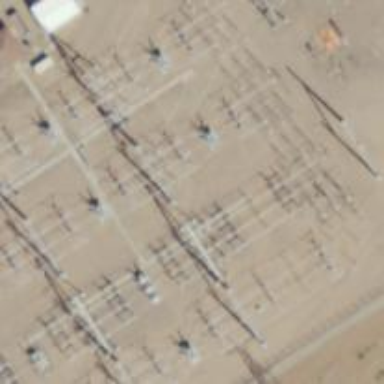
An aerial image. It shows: Switch used for power control.